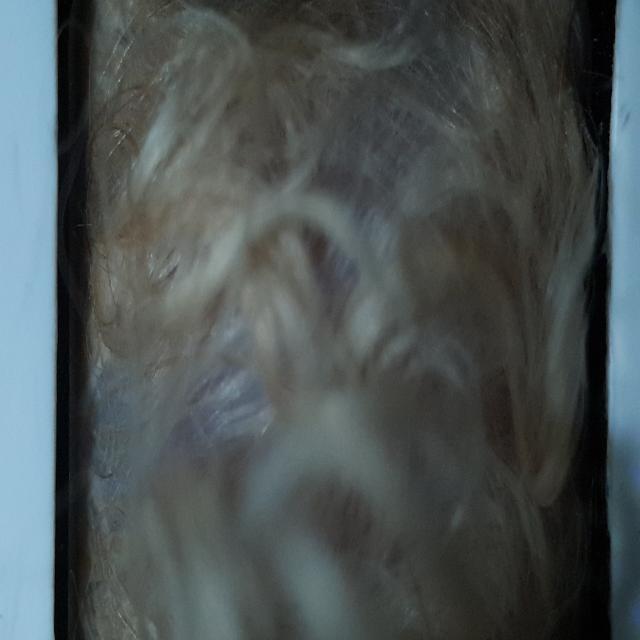
Canine fungal skin infection — characterized by alopecia, scaling, crusting, and circular lesions. Common agents include Malassezia and Candida species.